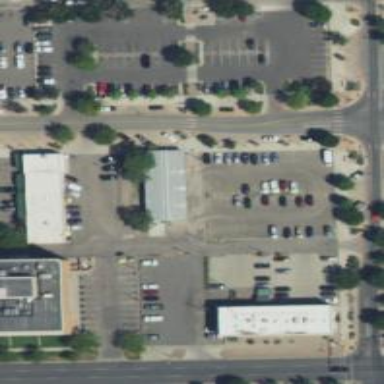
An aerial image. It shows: Parking space.